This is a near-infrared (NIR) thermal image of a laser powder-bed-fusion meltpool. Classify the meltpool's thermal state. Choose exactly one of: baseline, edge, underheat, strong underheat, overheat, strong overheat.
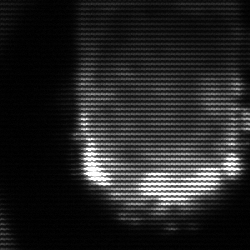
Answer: baseline